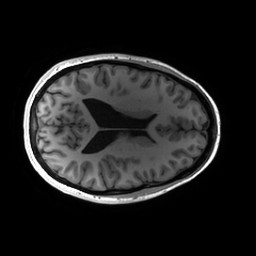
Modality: T1w
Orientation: axial
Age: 25
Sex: female
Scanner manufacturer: ge
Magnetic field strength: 3 T
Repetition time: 0.00724 s
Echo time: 0.0027 s